Question: I have a number of Silverlight charts bound to datasets.
They all are working correctly however the values on the Axis display for years are showing, rather than full years, the points in between for example: 2007, 2007.2,2007.4 etc etc.
How can I make it so that it only show the full years?
Below is a screen shot to further explain visually what I mean.

Here is the code I use to bind the chart data:
'''
foreach (var myVariable in UserSelections.TheDataSet.ER_Variables)
{
var newSeries = new LineSeries
{
ItemsSource =
UserSelections.GetDataRowsByVariableAndLocation(
UserSelections.GetIdForLocation(UserSelections.Locations[0]),
myVariable.Variable_ID),
IndependentValueBinding = new Binding("Year"),
DependentValueBinding = new Binding("Value"),
Title = myVariable.Name,
IsSelectionEnabled = true
};
MainChart.Series.Add(newSeries);
}
'''
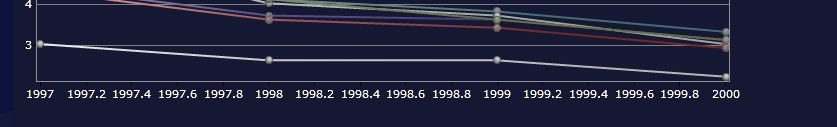
Answer: In the chart definition you need the following:
'''
<toolkit:Chart Title="Chart Title" VerticalAlignment="Top">
<toolkit:Chart.Axes>
<toolkit:DateTimeAxis IntervalType="Years" Interval="1"/>
</toolkit:Chart.Axes>
'''
I think this should do the trick (assuming that your date is actually a 'DateTime' variable).
The key is you need to set the 'Interval'.